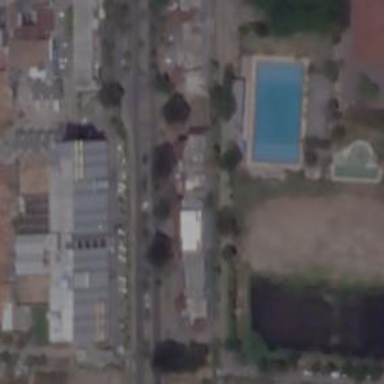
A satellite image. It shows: Residential building.